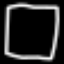
Label: square